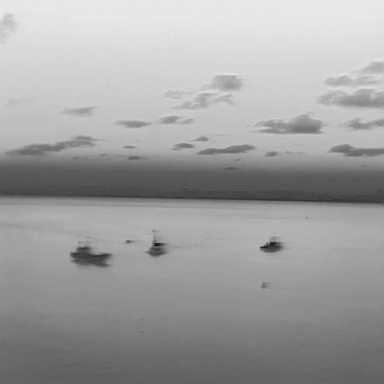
There are three bulk_carriers in the infrared image.